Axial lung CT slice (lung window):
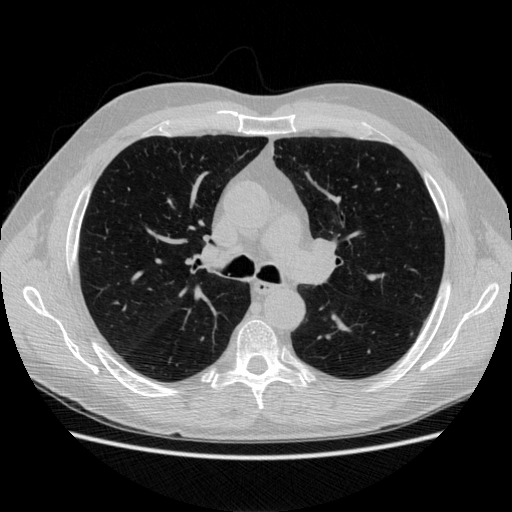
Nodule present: no